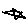
Label: star